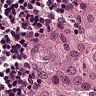
Metastatic tissue present: yes